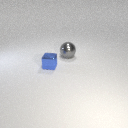
small blue metal cube to the left of large gray metal sphere